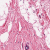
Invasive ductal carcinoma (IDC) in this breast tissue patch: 0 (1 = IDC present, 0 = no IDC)